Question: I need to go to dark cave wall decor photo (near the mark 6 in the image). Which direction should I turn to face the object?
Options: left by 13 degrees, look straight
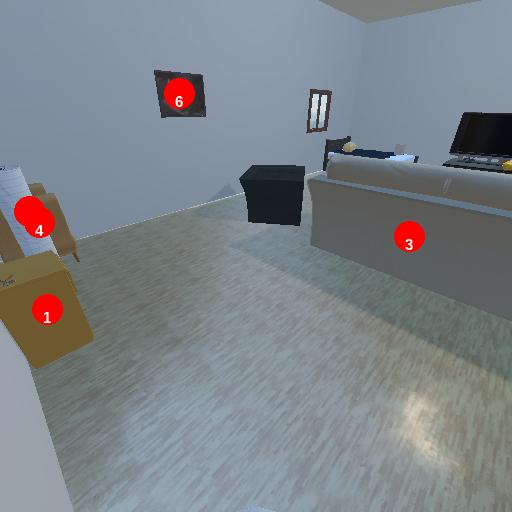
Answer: left by 13 degrees